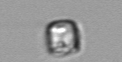
Label: Thalassiosira